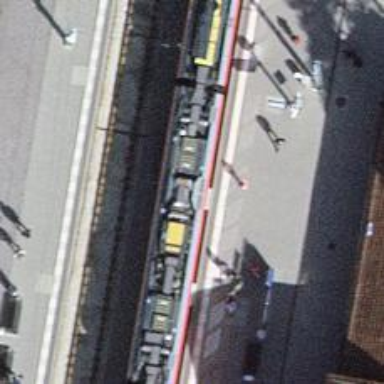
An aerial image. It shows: Railway station that also serves as public transport station.